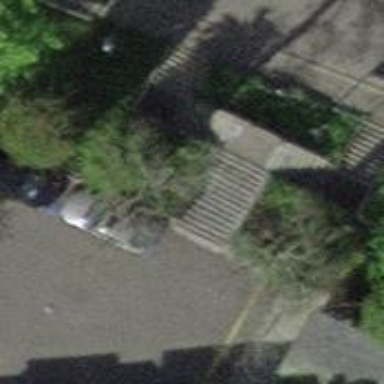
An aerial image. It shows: Steps made of asphalt.